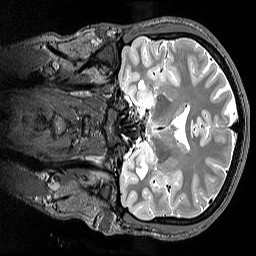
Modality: T2w
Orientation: coronal
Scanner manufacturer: siemens
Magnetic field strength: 3 T
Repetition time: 3.2 s
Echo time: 0.565 s